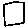
Label: square